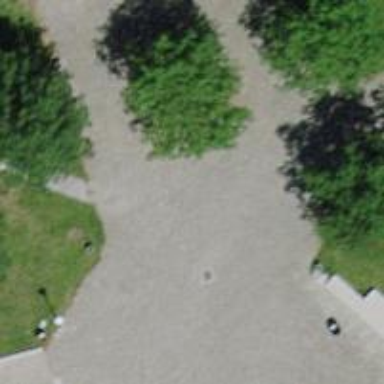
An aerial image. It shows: Driveway made of paving stones.